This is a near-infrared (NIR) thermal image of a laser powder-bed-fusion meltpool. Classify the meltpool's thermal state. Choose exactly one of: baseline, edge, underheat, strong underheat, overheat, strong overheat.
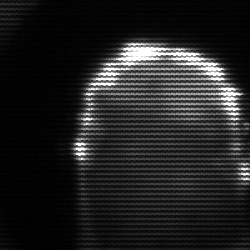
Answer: baseline